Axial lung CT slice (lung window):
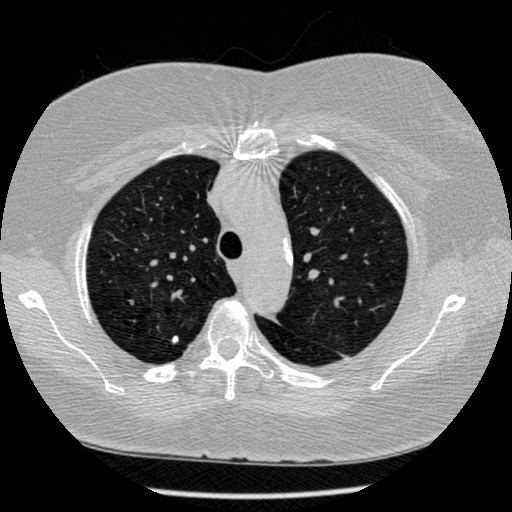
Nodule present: yes
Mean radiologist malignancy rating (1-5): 2